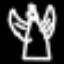
Label: angel